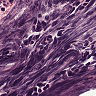
Metastatic tissue present: no